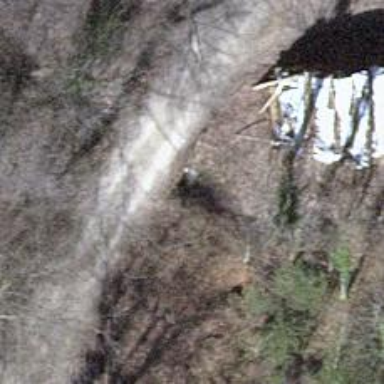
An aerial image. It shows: Culvert tunnel.